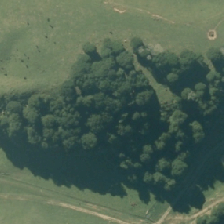
Land cover: indigenous_forest